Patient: sex M, age 57
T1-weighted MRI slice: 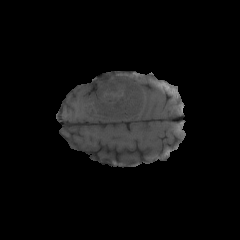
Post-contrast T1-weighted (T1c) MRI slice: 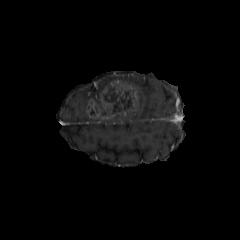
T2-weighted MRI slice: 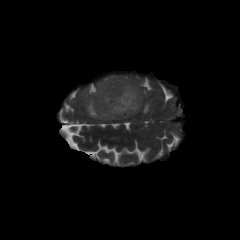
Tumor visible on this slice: yes
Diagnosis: Glioblastoma, IDH-wildtype
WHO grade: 4